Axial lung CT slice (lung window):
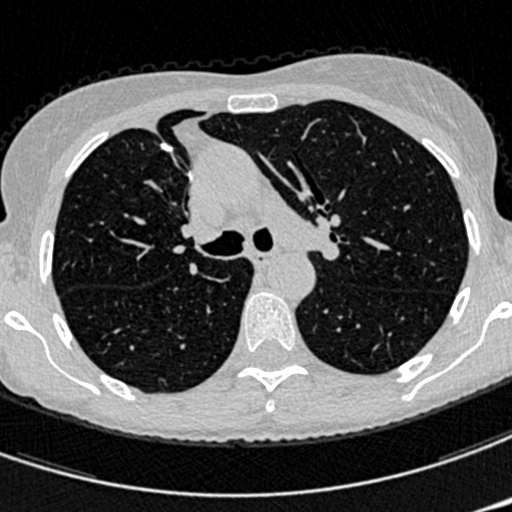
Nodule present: no